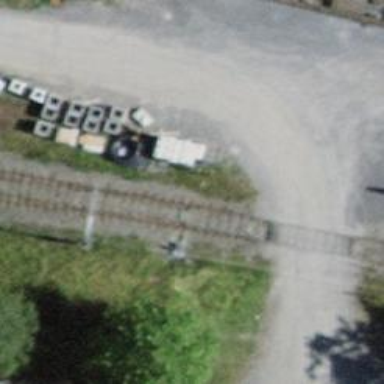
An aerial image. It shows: Railway switch.